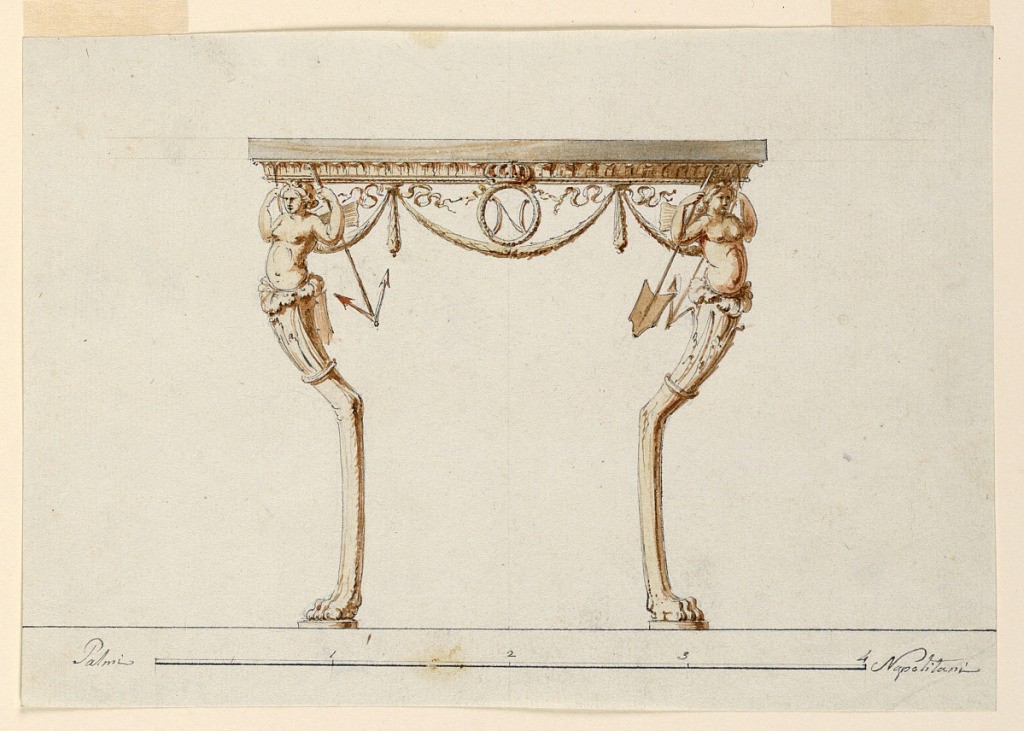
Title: Design for a Console Table
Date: ca. 1810
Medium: Pen and ink, brush and sepia wash, gray watercolor on paper
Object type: Drawing
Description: Horizontal rectangle. Design for a console table shown in elevation, the legs in the shape of a "trapez-ophoron," the upper part of the body of a winged girl holding an arrow springing from an acanthus calyx, which forms the upper part of a griffon's leg. In the center below the upper frame of the table, the same medallion that appears in 1938-88-560, an oval topped with a crown with the letter "N" inside. Scale in pen and ink at bottom.